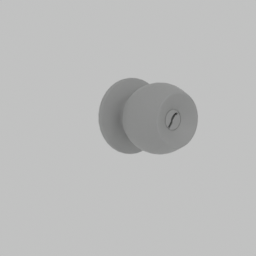
Label: mechanical